Question: Is it possible to get a layout in android in the below shown format with list view??
Following the tutorial(<URL> i was able to get the normal list view.
But unable to get a layout as shown below

Thanks in advance.
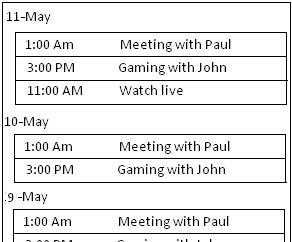
Answer: 'ExpandableListView' is a good way if you want to collapse/expend your listview items or you can use multiple row adapter like
'''
@Override
public View getView(int position, View convertView, ViewGroup parent) {
View mView = convertView;
ViewHolder mHolder = null;
ViewHeaderHolder mHeaderHolder = null;
YourRowItem item = getItem(position);
boolean isSection = item.isHeaderItem();
if (mView == null) {
if (isSection) {
mHeaderHolder = new ViewHeaderHolder();
mView = mInflater.inflate(R.layout.header_row, null);
// initialise your view
mView.setClickable(false);
mView.setFocusable(false);
mView.setOnClickListener(null);
mView.setTag(mHeaderHolder);
} else {
mView = mInflater.inflate(R.layout.child_row, parent, false);
mHolder = new ViewHolder();
// initialise your view
mView.setTag(mHolder);
}
} else {
if (isSection) {
mHeaderHolder = (ViewHeaderHolder) mView.getTag();
} else {
mHolder = (ViewHolder) mView.getTag();
}
}
if (!isSection) {
// add values to child view
} else {
// add values to header view
}
return mView;
}
@Override
public int getViewTypeCount() {
return 2;
}
@Override
public int getItemViewType(int position) {
return ((YourRowItem) getItem(position)).isHeaderItem() ? 0 : 1;
}
'''